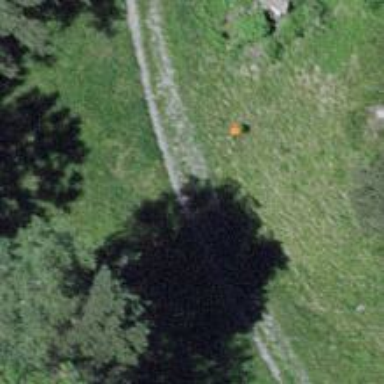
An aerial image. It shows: Aerial marker.